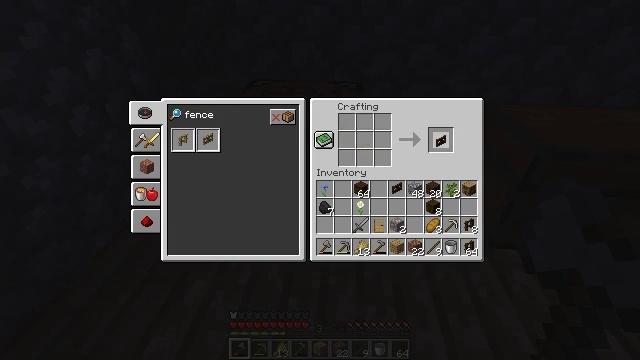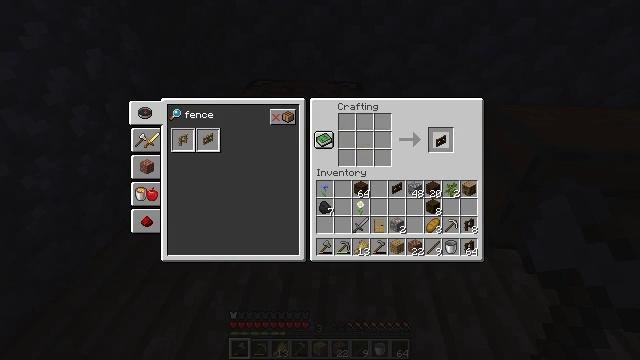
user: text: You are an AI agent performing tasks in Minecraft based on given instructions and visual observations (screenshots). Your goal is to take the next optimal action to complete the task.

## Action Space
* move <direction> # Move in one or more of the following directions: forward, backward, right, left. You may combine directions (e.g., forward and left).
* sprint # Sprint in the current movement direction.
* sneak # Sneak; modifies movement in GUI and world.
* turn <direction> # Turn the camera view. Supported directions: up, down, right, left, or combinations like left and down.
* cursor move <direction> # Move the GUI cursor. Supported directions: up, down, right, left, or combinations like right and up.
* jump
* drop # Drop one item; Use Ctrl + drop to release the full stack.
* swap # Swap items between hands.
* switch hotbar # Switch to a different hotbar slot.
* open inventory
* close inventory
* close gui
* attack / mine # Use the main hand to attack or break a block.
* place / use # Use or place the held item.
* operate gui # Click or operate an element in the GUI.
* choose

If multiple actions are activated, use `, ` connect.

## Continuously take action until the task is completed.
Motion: motion action
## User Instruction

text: Combine dark oak planks and sticks to make a dark oak fence gate.
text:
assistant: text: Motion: no_op
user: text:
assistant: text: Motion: no_op